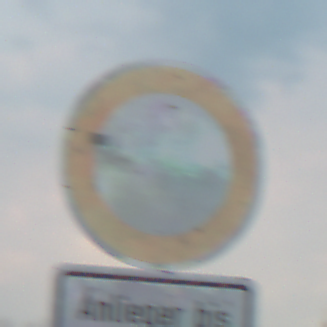
Verkehrszeichen: VerbotFahrzeugeAllerArt
Zusatzzeichen unten: SonstigeFahrzeugePersonengruppenFrei3
Umgebung: Outdoor, Nature
Tageszeit: MorningAfternoon
Wetter: PartlyCloudy
Licht: Natural
Jahreszeit: NotSpecified
Kontrast: LowContrast